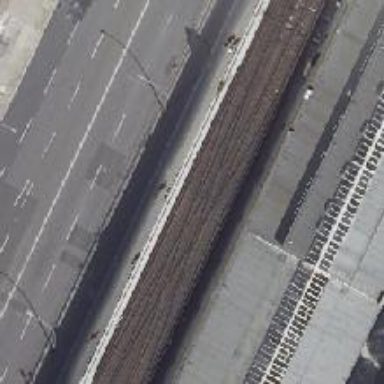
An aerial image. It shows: Electrified rail with power supplied from the top.